Question: I am making a list of students with their percent marks and in every list items I want to show their percentages not like dynamic progress bar but just a value inside ring .Is there a way to do so?
I also thought of downloading 1 to 100% icon and show in list views according to values but it will have 100 images ,is there a way to show percentage inside a list with name and a ring like

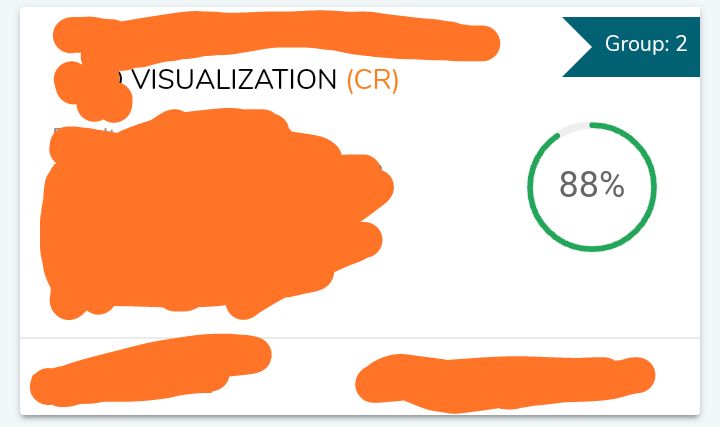
Answer: Try this
'''
<RelativeLayout
android:layout_width="match_parent"
android:layout_height="wrap_content"
android:layout_weight="1">
<ProgressBar
android:id="@+id/cmll_progrssbar"
style="?android:attr/progressBarStyleHorizontal"
android:layout_width="70dp"
android:layout_height="70dp"
android:indeterminate="false"
android:layoutDirection="rtl"
android:max="100"
android:progress="70"
android:progressDrawable="@drawable/circle_progressbar" />
<TextView
android:id="@+id/cmll_completed_per"
android:layout_width="wrap_content"
android:layout_height="wrap_content"
android:layout_alignBottom="@id/cmll_progrssbar"
android:layout_alignLeft="@id/cmll_progrssbar"
android:layout_alignRight="@id/cmll_progrssbar"
android:layout_alignTop="@id/cmll_progrssbar"
android:layout_gravity="center"
android:gravity="center"
android:padding="10dp"
android:text="70%" />
</RelativeLayout>
'''
'''
<?xml version="1.0" encoding="UTF-8"?>
<layer-list xmlns:android="http://schemas.android.com/apk/res/android" >
<item android:id="@android:id/progress">
<rotate
android:fromDegrees="270"
android:toDegrees="270"
android:pivotX="50%"
android:pivotY="50%" >
<shape
android:innerRadiusRatio="2.5"
android:shape="ring"
android:thicknessRatio="25.0" >
<gradient
android:centerColor="@color/colorRed"
android:endColor="@color/colorRed"
android:startColor="@color/colorRed"
android:type="sweep" />
</shape>
</rotate>
</item>
</layer-list>
'''
<URL>